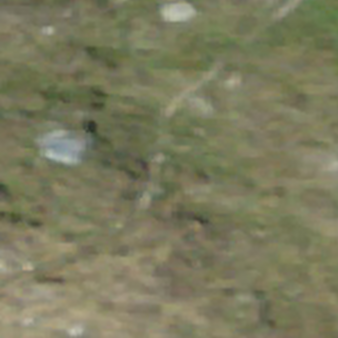
Label: other